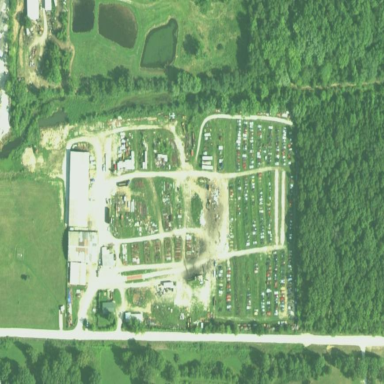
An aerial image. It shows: Scrap yard situated in industrial area.